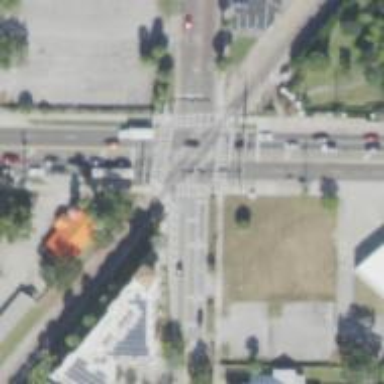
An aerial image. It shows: Marked footway crossing with line markings.